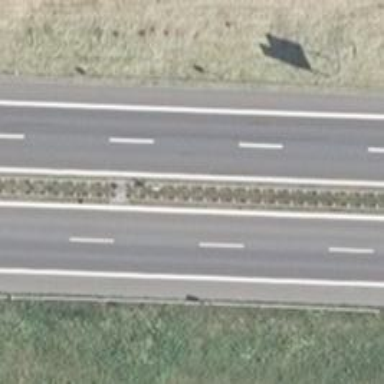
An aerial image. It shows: Trunk motorroad.